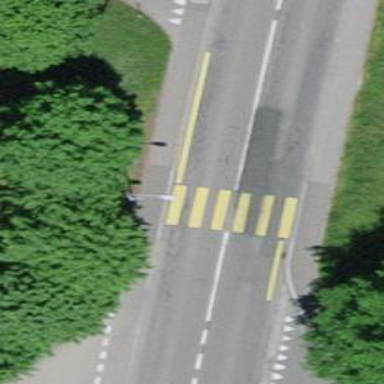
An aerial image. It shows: Uncontrolled zebra crossing on the road.